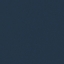
Land use / land cover: SeaLake